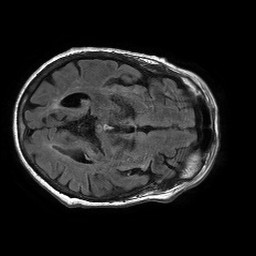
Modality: FLAIR
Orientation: axial
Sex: female
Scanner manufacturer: philips
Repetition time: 11 s
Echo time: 0.125 s